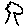
Label: tree